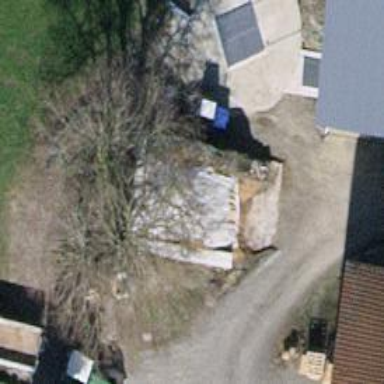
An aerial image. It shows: View of roof of building.